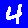
Digit: 4